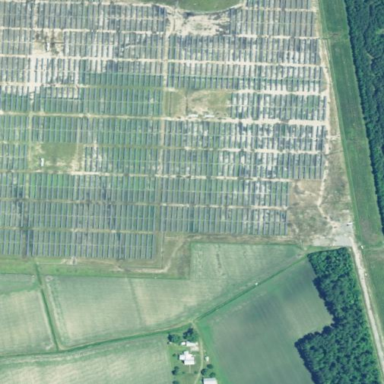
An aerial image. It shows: Solar photovoltaic power plant surrounded by fence.